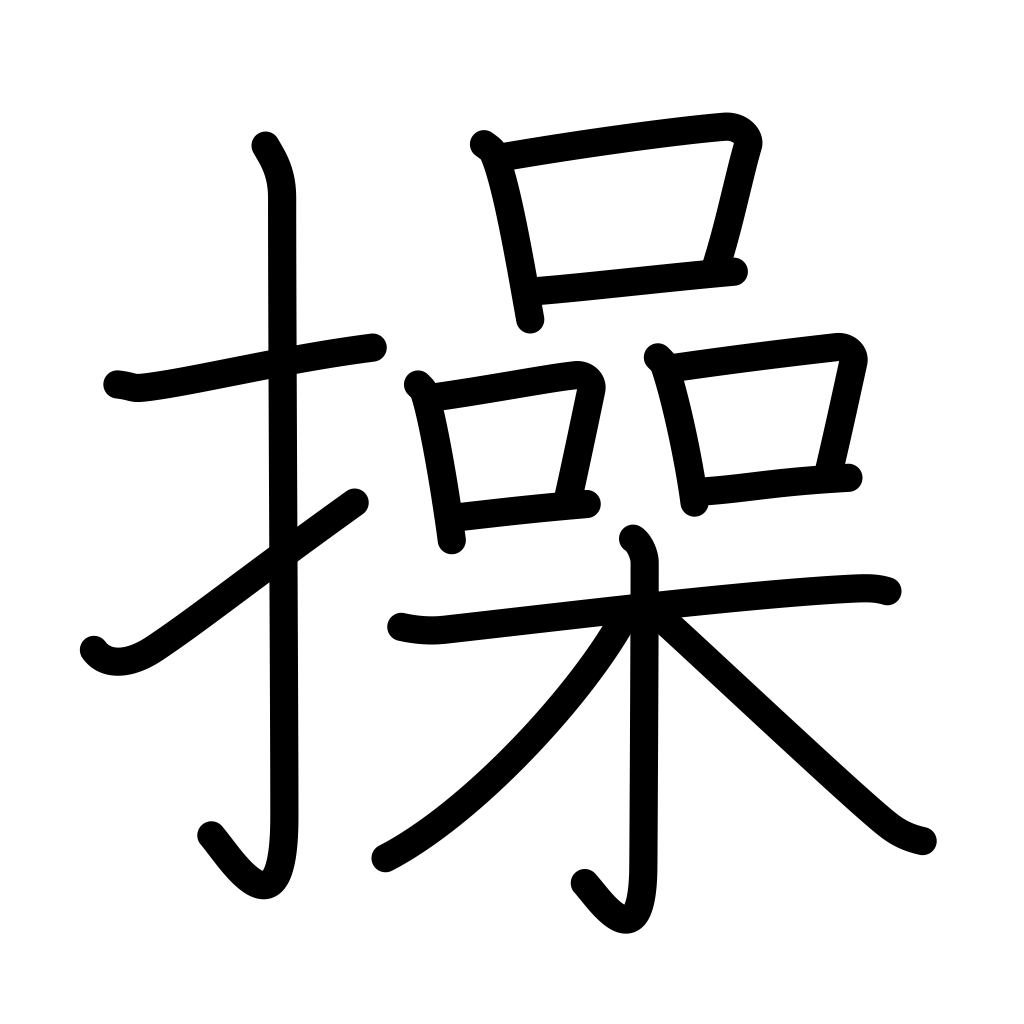
Meaning: maneuver, manipulate, operate, steer, chastity, virginity, fidelity